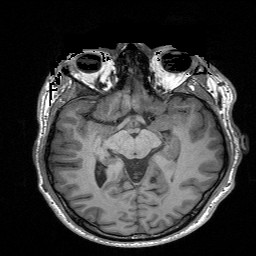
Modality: T1w
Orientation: coronal